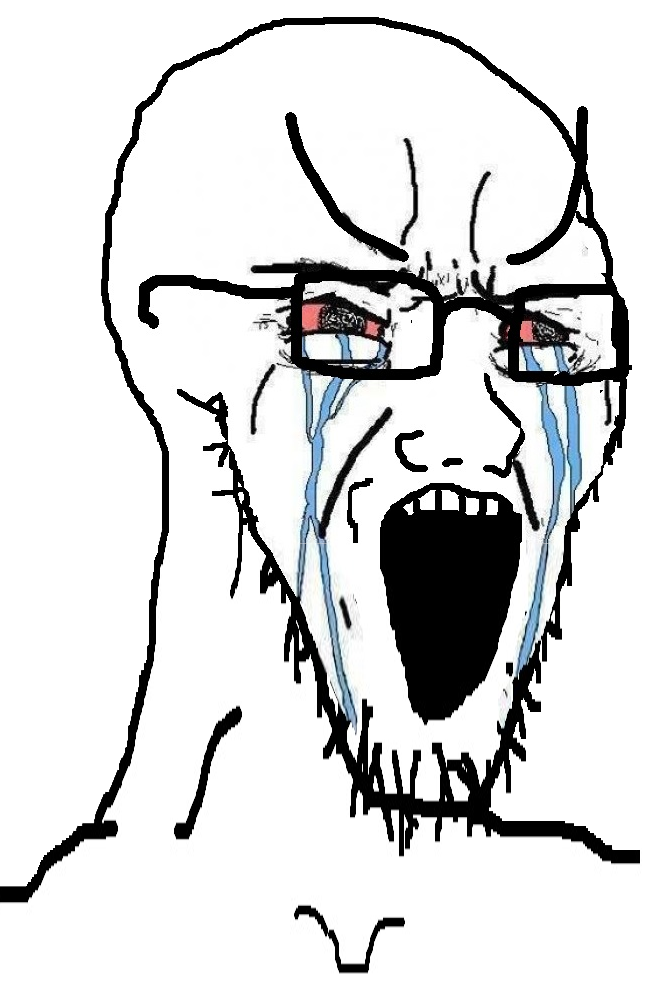
Label: 5_Soyjak